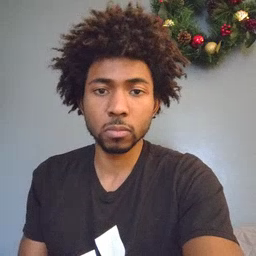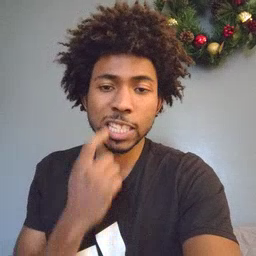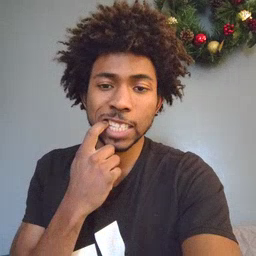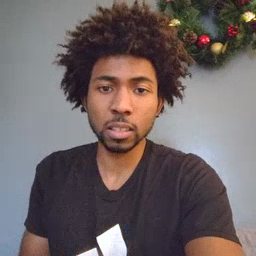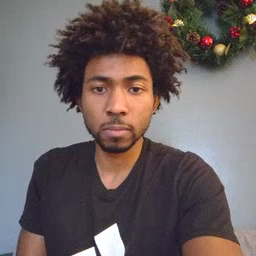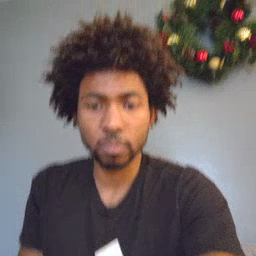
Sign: tooth